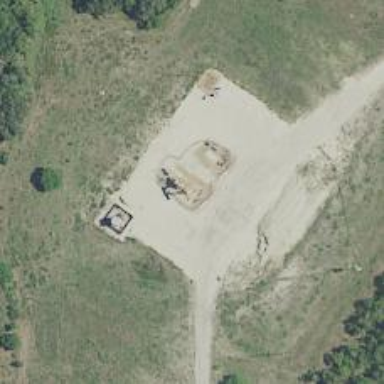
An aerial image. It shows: Petroleum well that is man-made.